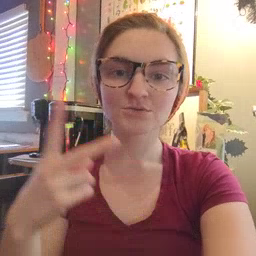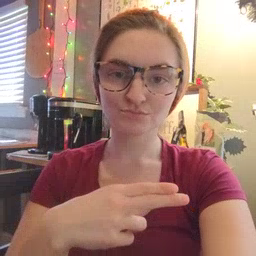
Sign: cut